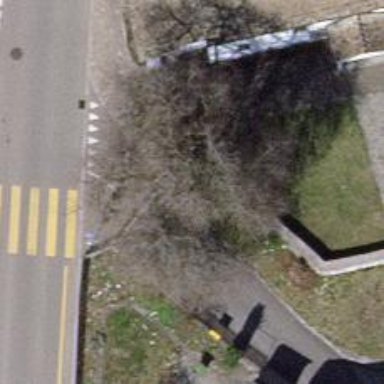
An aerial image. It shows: Bench for seating.